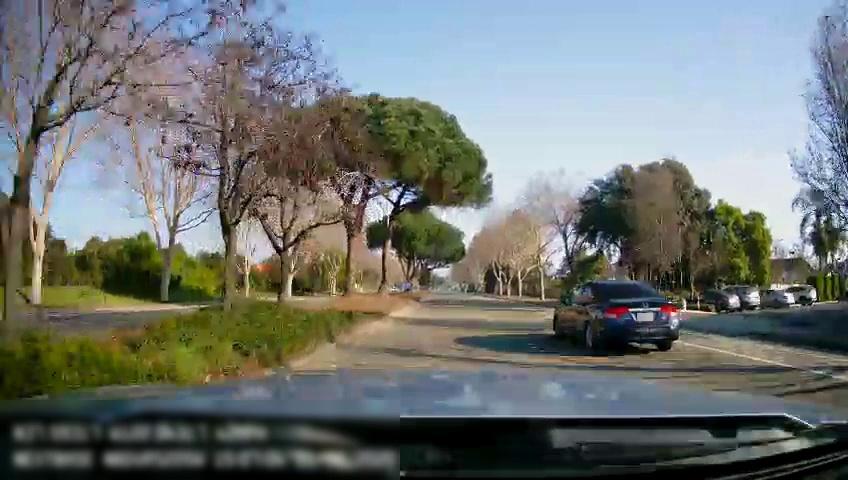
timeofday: Day
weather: Sunny
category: Drivable Space
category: Drivable Space
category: Vehicles | SUV
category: Vehicles | Car
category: Vehicles | SUV
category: Vehicles | Car
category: Vehicles | Car
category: Lanes | Current Lane
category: Lanes | Alternate Lane